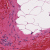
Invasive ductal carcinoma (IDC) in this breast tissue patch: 0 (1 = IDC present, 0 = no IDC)